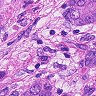
Metastatic tissue present: yes